Question: I have a piece of code that repeatedly samples from a probability distribution using 'sequence'. Morally, it does something like this:
'''
sampleMean :: MonadRandom m => Int -> m Float -> m Float
sampleMean n dist = do
xs <- sequence (replicate n dist)
return (sum xs)
'''
Except that it's a bit more complicated. The actual code I'm interested in is the function 'likelihoodWeighting' at <URL>.
I noticed that the running time scales nonlinearly with 'n'. In particular, once 'n' exceeds a certain value it hits the memory limit, and the running time explodes. I'm not certain, but I think this is because 'sequence' is building up a long list of thunks which aren't getting evaluated until the call to 'sum'.
Once I get past about 100,000 samples, the program slows to a crawl. I'd like to optimize this (my feeling is that 10 million samples shouldn't be a problem) so I decided to profile it - but I'm having a little trouble understanding the output of the profiler.
---
I created a short executable in a file 'main.hs' that runs my function with 100,000 samples. Here's the output from doing
'''
$ ghc -O2 -rtsopts main.hs
$ ./main +RTS -s
'''
First things I notice - it allocates nearly 1.5 GB of heap, and spends 60% of its time on garbage collection. Is this generally indicative of too much laziness?
'''
1,377,538,232 bytes allocated in the heap
1,195,050,032 bytes copied during GC
169,411,368 bytes maximum residency (12 sample(s))
7,360,232 bytes maximum slop
423 MB total memory in use (0 MB lost due to fragmentation)
Generation 0: 2574 collections, 0 parallel, 2.40s, 2.43s elapsed
Generation 1: 12 collections, 0 parallel, 1.07s, 1.28s elapsed
INIT time 0.00s ( 0.00s elapsed)
MUT time 1.92s ( 1.94s elapsed)
GC time 3.47s ( 3.70s elapsed)
RP time 0.00s ( 0.00s elapsed)
PROF time 0.23s ( 0.23s elapsed)
EXIT time 0.00s ( 0.00s elapsed)
Total time 5.63s ( 5.87s elapsed)
%GC time 61.8% (63.1% elapsed)
Alloc rate 716,368,278 bytes per MUT second
Productivity 34.2% of total user, 32.7% of total elapsed
'''
Here are the results from
'''
$ ./main +RTS -p
'''
The first time I ran this, it turned out that there was one function being called repeatedly, and it turned out I could memoize it, which sped things up by a factor of 2. It didn't solve the space leak, however.
'''
COST CENTRE MODULE no. entries %time %alloc %time %alloc
MAIN MAIN 1 0 0.0 0.0 100.0 100.0
main Main 434 4 0.0 0.0 100.0 100.0
likelihoodWeighting AI.Probability.Bayes 445 1 0.0 0.3 100.0 100.0
distributionLW AI.Probability.Bayes 448 1 0.0 2.6 0.0 2.6
getSampleLW AI.Probability.Bayes 446 100000 20.0 50.4 100.0 97.1
bnProb AI.Probability.Bayes 458 400000 0.0 0.0 0.0 0.0
bnCond AI.Probability.Bayes 457 400000 6.7 0.8 6.7 0.8
bnVals AI.Probability.Bayes 455 400000 20.0 6.3 26.7 7.1
bnParents AI.Probability.Bayes 456 400000 6.7 0.8 6.7 0.8
bnSubRef AI.Probability.Bayes 454 800000 13.3 13.5 13.3 13.5
weightedSample AI.Probability.Bayes 447 100000 26.7 23.9 33.3 25.3
bnProb AI.Probability.Bayes 453 100000 0.0 0.0 0.0 0.0
bnCond AI.Probability.Bayes 452 100000 0.0 0.2 0.0 0.2
bnVals AI.Probability.Bayes 450 100000 0.0 0.3 6.7 0.5
bnParents AI.Probability.Bayes 451 100000 6.7 0.2 6.7 0.2
bnSubRef AI.Probability.Bayes 449 200000 0.0 0.7 0.0 0.7
'''
Here's a heap profile. I don't know why it claims the runtime is 1.8 seconds - this run took about 6 seconds.

Can anyone help me to interpret the output of the profiler - i.e. to identify where the bottleneck is, and provide suggestions for how to speed things up?
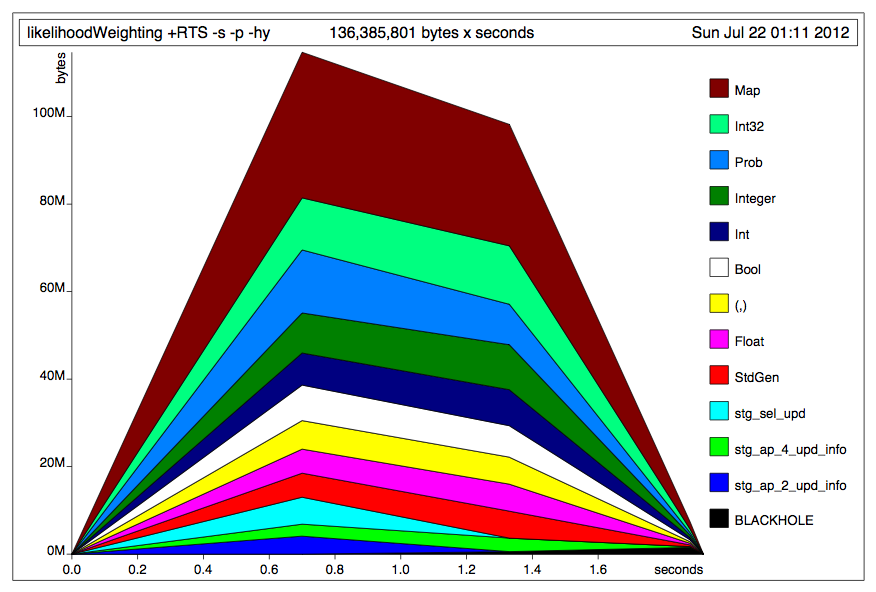
Answer: A huge improvement has already been achieved by incorporating <URL> of using 'foldM' in 'likelihoodWeighting'. That reduced memory usage about tenfold here, and brought down the GC times significantly to almost or actually negligible.
A profiling run with the current source yields
'''
probabilityIO AI.Util.Util 26.1 42.4 413 290400000
weightedSample.go AI.Probability.Bayes 16.1 19.1 255 131200080
bnParents AI.Probability.Bayes 10.8 1.2 171 <PHONE>
bnVals AI.Probability.Bayes 10.4 7.8 164 53603072
bnCond AI.Probability.Bayes 7.9 1.2 125 <PHONE>
ndSubRef AI.Util.Array 4.8 9.2 76 63204112
bnSubRef AI.Probability.Bayes 4.7 8.1 75 55203072
likelihoodWeighting.func AI.Probability.Bayes 3.3 2.8 53 <PHONE>
%! AI.Util.Util 3.3 0.5 53 <PHONE>
bnProb AI.Probability.Bayes 2.5 0.0 40 16
bnProb.p AI.Probability.Bayes 2.5 3.5 40 24001152
likelihoodWeighting AI.Probability.Bayes 2.5 2.9 39 20000264
likelihoodWeighting.func.x AI.Probability.Bayes 2.3 0.2 37 <PHONE>
'''
and 13MB memory usage reported by '-s', ~5MB maximum residency. That's not too bad already.
Still, there remain some points we can improve. First, a relatively minor thing, in the grand scheme, 'AI.UTIl.Array.ndSubRef':
'''
ndSubRef :: [Int] -> Int
ndSubRef ns = sum $ zipWith (*) (reverse ns) (map (2^) [0..])
'''
Reversing the list, and mapping '(2^)' over another list is inefficient, better is
'''
ndSubRef = L.foldl' ( d -> 2*a + d) 0
'''
which doesn't need to keep the entire list in memory (probably not a big deal, since the lists will be short) as reversing it does, and doesn't need to allocate a second list. The reduction in allocation is noticeable, about 10%, and that part runs measurably faster,
'''
ndSubRef AI.Util.Array 1.7 1.3 24 <PHONE>
'''
in the profile of the modified run, but since it takes only a small part of the overall time, the overall impact is small. There are potentially bigger fish to fry in 'weightedSample' and 'likelihoodWeighting'.
Let's add a bit of strictness in 'weightedSample' to see how that changes things:
'''
weightedSample :: Ord e => BayesNet e -> [(e,Bool)] -> IO (Map e Bool, Prob)
weightedSample bn fixed =
go 1.0 (M.fromList fixed) (bnVars bn)
where
go w assignment [] = return (assignment, w)
go w assignment (v:vs) = if v 'elem' vars
then
let w' = w * bnProb bn assignment (v, fixed %! v)
in go w' assignment vs
else do
let p = bnProb bn assignment (v,True)
x <- probabilityIO p
go w (M.insert v x assignment) vs
vars = map fst fixed
'''
The weight parameter of 'go' is never forced, nor is the assignment parameter, thus they can build up thunks. Let's enable '{-# LANGUAGE BangPatterns #-}' and force updates to take effect immediately, also evaluate 'p' before passing it to 'probabilityIO':
'''
go w assignment (v:vs) = if v 'elem' vars
then
let !w' = w * bnProb bn assignment (v, fixed %! v)
in go w' assignment vs
else do
let !p = bnProb bn assignment (v,True)
x <- probabilityIO p
let !assignment' = M.insert v x assignment
go w assignment' vs
'''
That brings a further reduction in allocation (~9%) and a small speedup (~%13%), but the total memory usage and maximum residence haven't changed much.
I see nothing else obvious to change there, so let's look at 'likelihoodWeighting':
'''
func m _ = do
(a, w) <- weightedSample bn fixed
let x = a ! e
return $! x 'seq' w 'seq' M.adjust (+w) x m
'''
In the last line, first, 'w' is already evaluated in 'weightedSample' now, so we don't need to 'seq' it here, the key 'x' is required to evaluate the updated map, so 'seq'ing that isn't necessary either. The bad thing on that line is 'M.adjust'. 'adjust' has no way of forcing the result of the updated function, so that builds thunks in the map's values. You can force evaluation of the thunks by looking up the modified value and forcing that, but 'Data.Map' provides a much more convenient way here, since the key at which the map is updated is guaranteed to be present, 'insertWith'':
'''
func !m _ = do
(a, w) <- weightedSample bn fixed
let x = a ! e
return (M.insertWith' (+) x w m)
'''
(Note: GHC optimises better with a bang-pattern on 'm' than with 'return $! ...' here). That slightly reduces the total allocation and doesn't measurably change the running time, but has a great impact on total memory used and maximum residency:
'''
934,566,488 bytes allocated in the heap
1,441,744 bytes copied during GC
68,112 bytes maximum residency (1 sample(s))
23,272 bytes maximum slop
1 MB total memory in use (0 MB lost due to fragmentation)
'''
The biggest improvement in running time to be had would be by avoiding 'randomIO', the used 'StdGen' is very slow.
I am surprised how much time the 'bn*' functions take, but don't see any obvious inefficiency in those.